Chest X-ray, PA view. Patient: 27 years old, sex M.
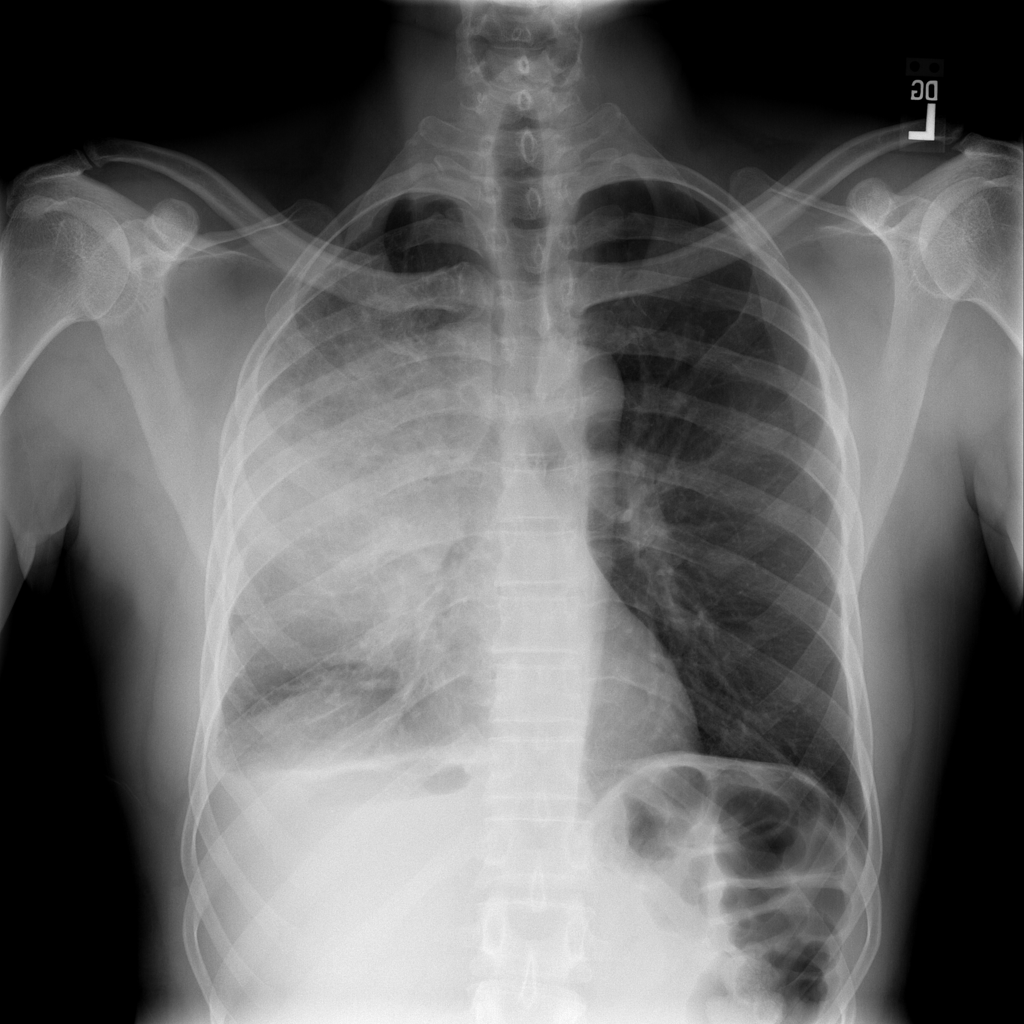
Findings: Atelectasis, Effusion, Infiltration, Mass